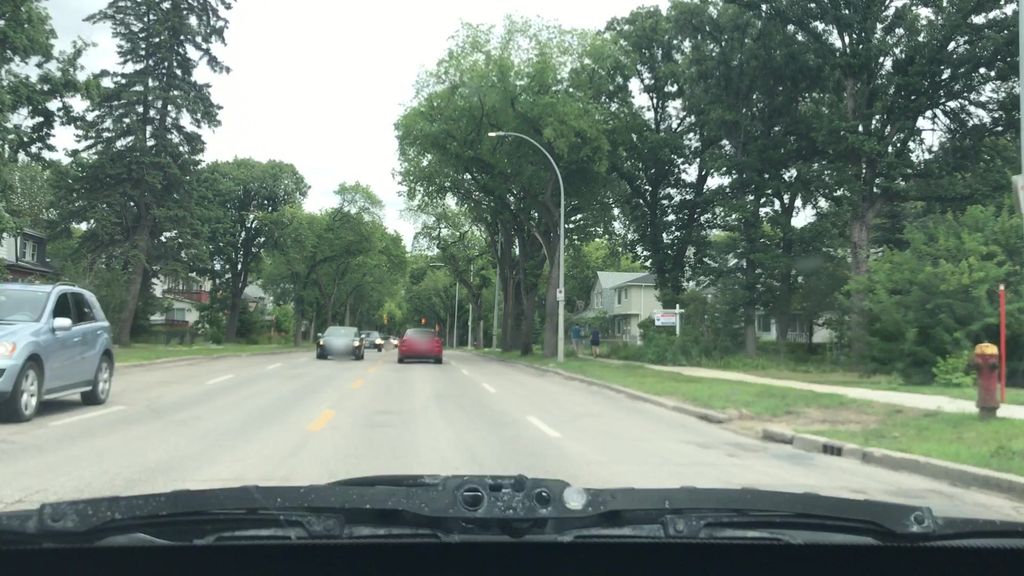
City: winnipeg